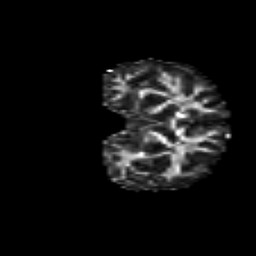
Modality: FA
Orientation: coronal
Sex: female
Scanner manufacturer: siemens
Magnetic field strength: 3 T
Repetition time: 5 s
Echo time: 0.071 s